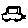
Label: car